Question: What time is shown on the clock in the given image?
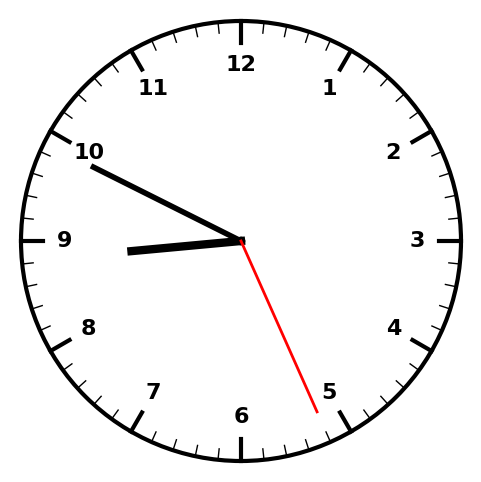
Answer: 08:49:26